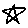
Label: star